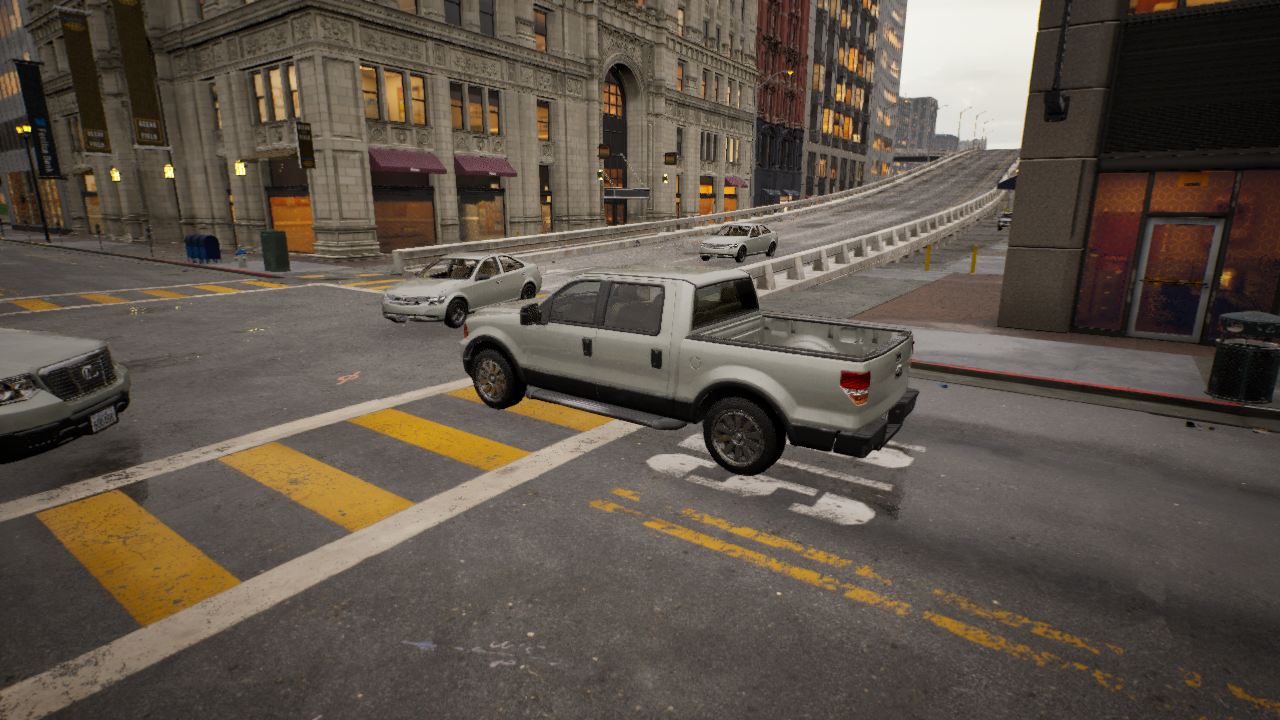
Venue: residential
Lighting: golden hour
Vehicle rig: pickup